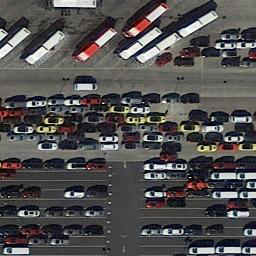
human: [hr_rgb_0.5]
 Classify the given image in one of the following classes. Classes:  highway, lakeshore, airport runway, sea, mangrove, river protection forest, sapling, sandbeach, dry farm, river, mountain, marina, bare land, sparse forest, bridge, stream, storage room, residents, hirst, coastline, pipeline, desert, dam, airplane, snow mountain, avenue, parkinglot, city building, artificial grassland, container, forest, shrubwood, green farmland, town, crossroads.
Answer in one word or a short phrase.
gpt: parkinglot